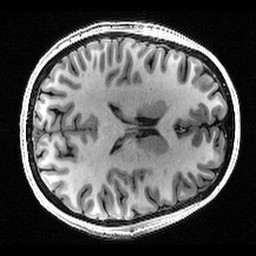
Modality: T1w
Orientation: axial
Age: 24
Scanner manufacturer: siemens
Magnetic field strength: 3 T
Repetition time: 2.4 s
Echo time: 0.00224 s